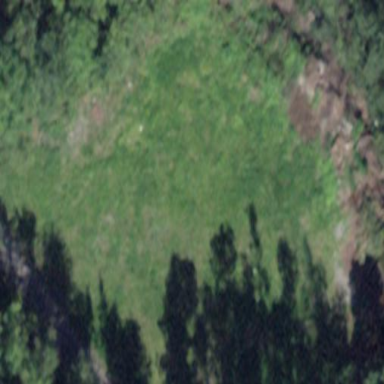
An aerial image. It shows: Area covered with grass.